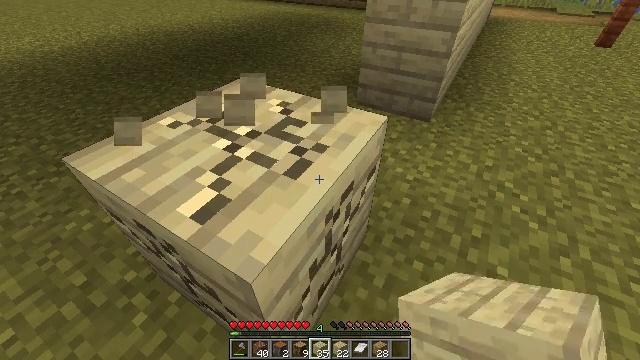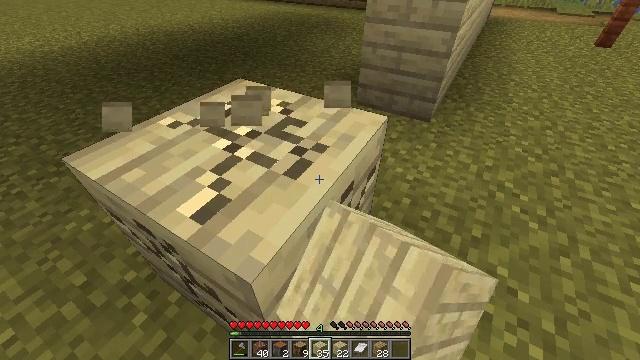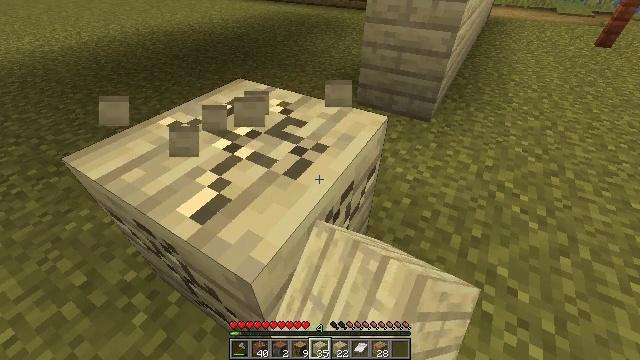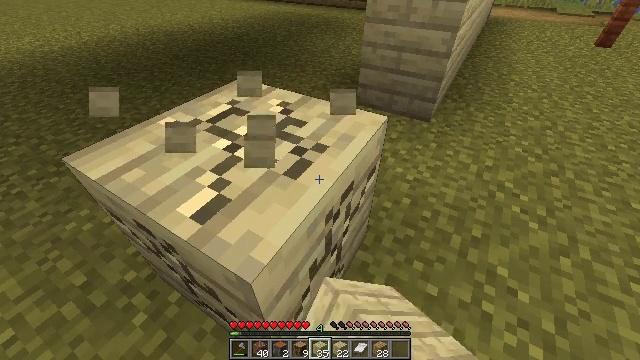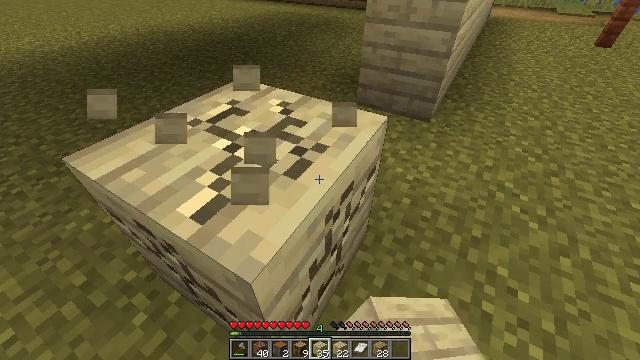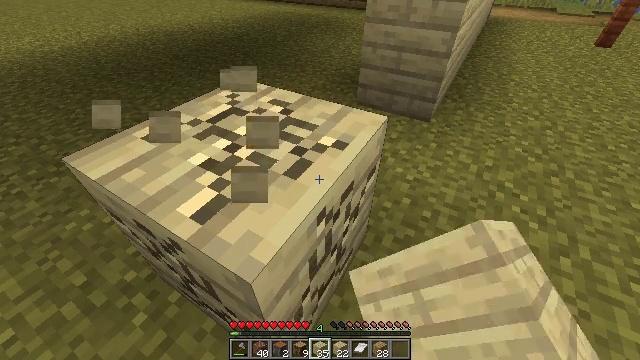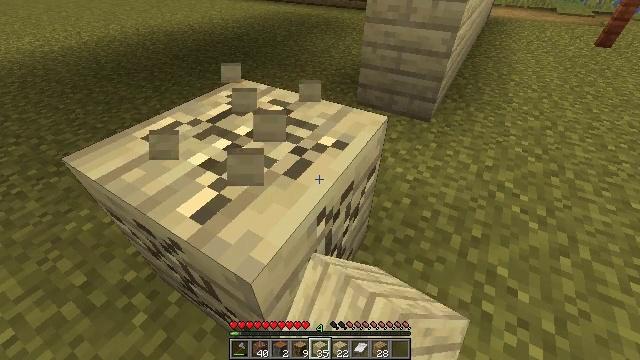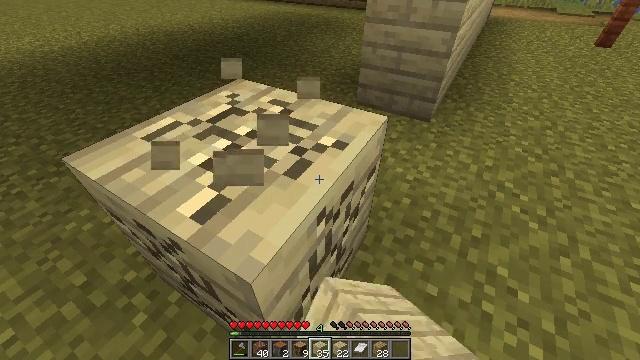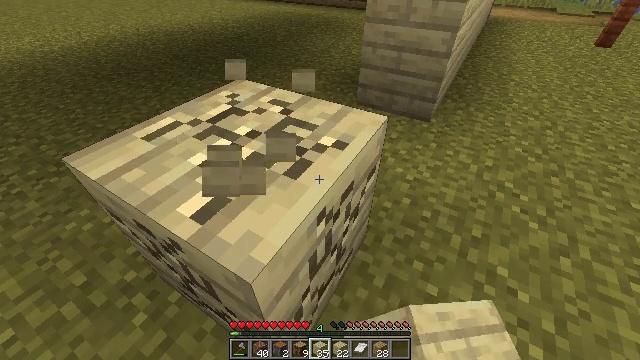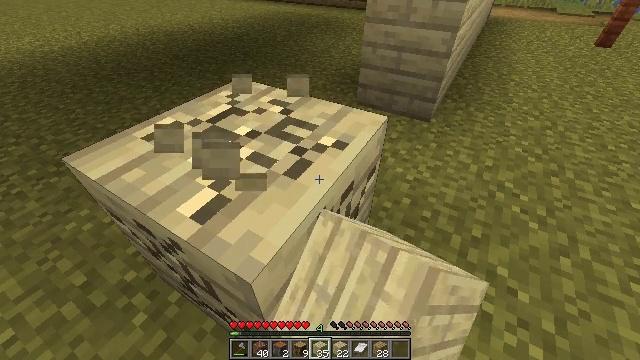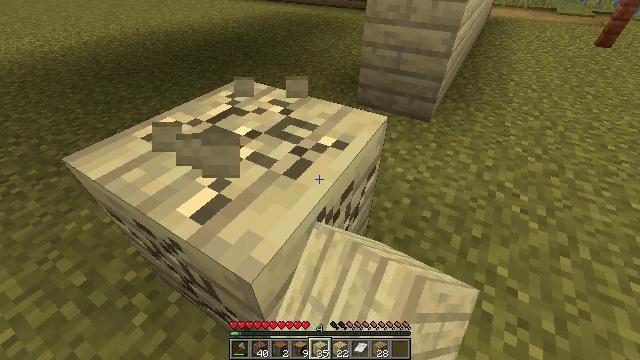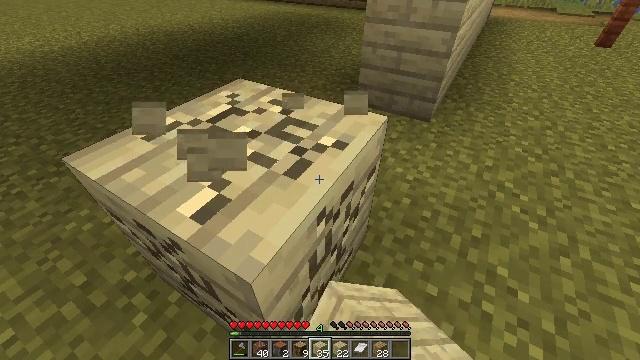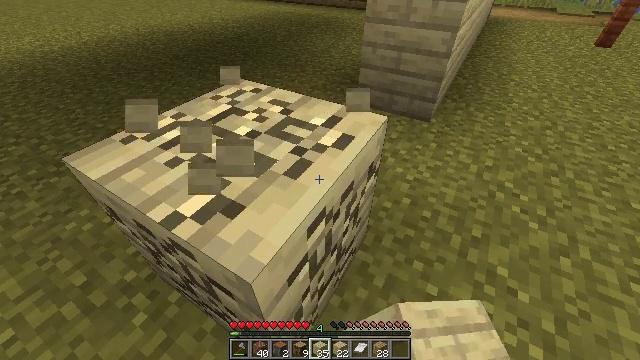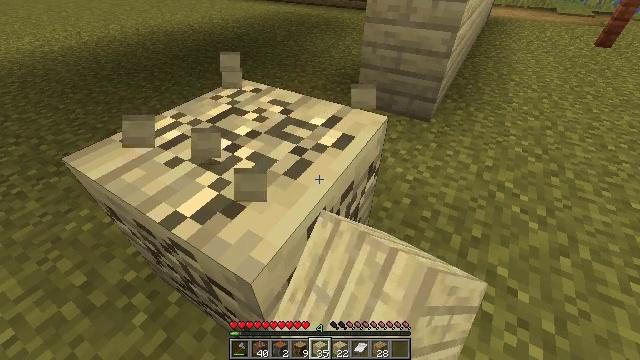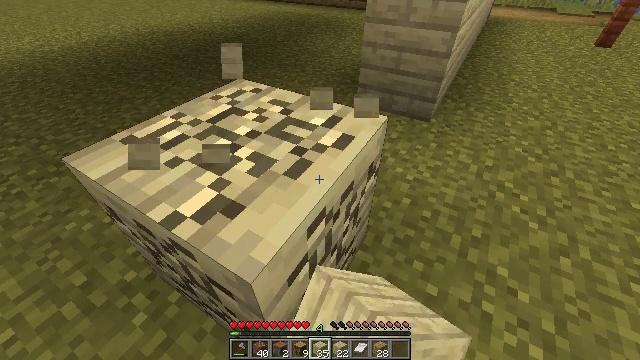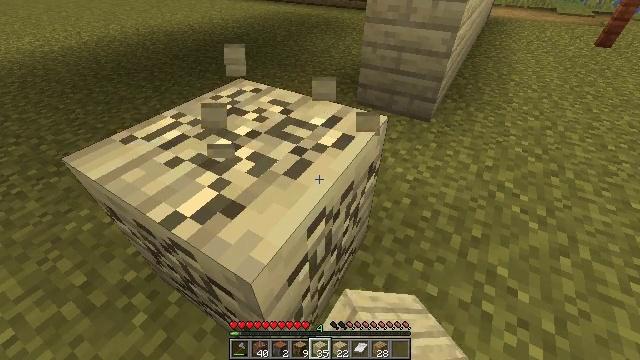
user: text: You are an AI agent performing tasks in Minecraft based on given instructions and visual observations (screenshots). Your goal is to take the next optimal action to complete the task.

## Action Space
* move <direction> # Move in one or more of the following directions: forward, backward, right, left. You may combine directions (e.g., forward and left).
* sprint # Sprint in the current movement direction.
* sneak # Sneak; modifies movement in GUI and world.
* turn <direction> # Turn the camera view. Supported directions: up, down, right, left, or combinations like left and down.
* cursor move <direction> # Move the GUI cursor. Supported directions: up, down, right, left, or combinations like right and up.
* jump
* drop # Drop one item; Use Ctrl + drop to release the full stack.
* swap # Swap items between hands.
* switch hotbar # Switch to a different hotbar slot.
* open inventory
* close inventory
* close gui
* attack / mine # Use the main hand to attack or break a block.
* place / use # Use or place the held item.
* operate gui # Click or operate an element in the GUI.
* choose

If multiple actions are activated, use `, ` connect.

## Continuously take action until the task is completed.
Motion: motion action
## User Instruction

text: Mine the birch planks.
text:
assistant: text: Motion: attack / mine
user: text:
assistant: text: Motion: attack / mine
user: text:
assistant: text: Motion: attack / mine
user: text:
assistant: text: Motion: attack / mine
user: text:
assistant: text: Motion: attack / mine
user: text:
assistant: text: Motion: attack / mine
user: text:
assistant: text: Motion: attack / mine
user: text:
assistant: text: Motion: attack / mine
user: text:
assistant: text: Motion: attack / mine
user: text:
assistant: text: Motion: attack / mine
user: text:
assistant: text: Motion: attack / mine
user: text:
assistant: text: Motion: attack / mine
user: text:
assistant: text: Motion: attack / mine
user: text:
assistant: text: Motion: attack / mine
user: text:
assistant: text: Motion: attack / mine
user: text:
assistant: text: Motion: attack / mine
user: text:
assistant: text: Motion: attack / mine
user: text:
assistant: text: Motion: attack / mine
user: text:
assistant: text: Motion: attack / mine
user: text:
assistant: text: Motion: attack / mine
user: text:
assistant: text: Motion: attack / mine
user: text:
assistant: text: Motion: attack / mine
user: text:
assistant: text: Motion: attack / mine
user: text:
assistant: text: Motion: attack / mine
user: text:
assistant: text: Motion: attack / mine
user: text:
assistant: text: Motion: attack / mine
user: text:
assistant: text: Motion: attack / mine
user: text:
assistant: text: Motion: attack / mine
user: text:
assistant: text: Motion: attack / mine